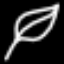
Label: leaf